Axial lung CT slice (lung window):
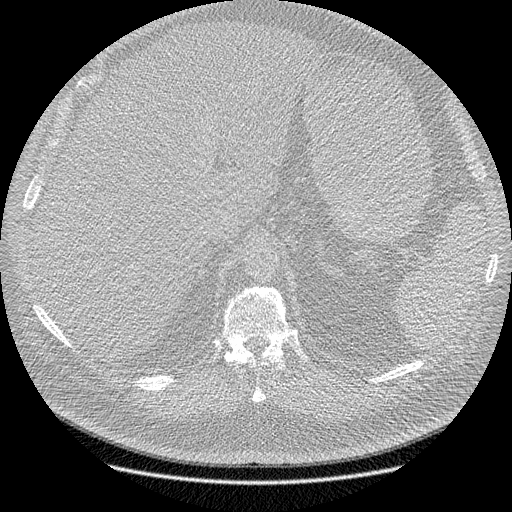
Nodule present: no